Question: I installed Intel studio and I have Visual studio 2013 , I want to write a program that uses thread . I want to compile it by Intel , I did these steps:
1. I create an empty project
2. I right-clicked on the cpp source and choose using Intel compiler then I select using intel c++ for selected file and after choosing All configuration , I click On Ok button.
3. then I right click on the Project and from intel Compiler Item I choose using Intel c++.
4. for beeing sure I go to property manager and check configuration manager , platform must be X64. ferther more,I see in c/c++ , Optimization[Intel c++]or general[Intel c++].
So I think all setting are done correctly.but I have these errors when I write a code using Cilk/cilk.h

and this is the code
'''
#include <stdio.h>
#include <windows.h>
#include <mmsystem.h>
#include <math.h>
#include <cilk/cilk.h>
using namespace std;
const long int VERYBIG = 100000;
// ***********************************************************************
int main(void)
{
int i;
long int j, k, sum;
double sumx, sumy, total;
DWORD starttime, elapsedtime;
// -----------------------------------------------------------------------
// Output a start message
printf("****************None Parallel Timings for %d iterations
", VERYBIG);
// repeat experiment several times
// int i = 0;
cilk_for(int i = 0; i < 6; i++)
{
// get
starttime = timeGetTime();
// reset check sum & running total
sum = 0;
total = 0.0;
// Work Loop, do some work by looping VERYBIG times
cilk_for(int j = 0; j<VERYBIG; j++)
{
// increment check sum
sum += 1;
// Calculate first arithmetic series
sumx = 0.0;
for (k = 0; k<j; k++)
sumx = sumx + (double)k;
// Calculate second arithmetic series
sumy = 0.0;
for (k = j; k>0; k--)
sumy = sumy + (double)k;
if (sumx > 0.0)total = total + 1.0 / sqrt(sumx);
if (sumy > 0.0)total = total + 1.0 / sqrt(sumy);
}
// get ending time and use it to determine elapsed time
elapsedtime = timeGetTime() - starttime;
// report elapsed time
printf("Time Elapsed % 10d mSecs Total = %lf Check Sum = %ld
",
(int)elapsedtime, total, sum);
}
// return integer as required by function header
return 0;
}
// **********************************************************************
'''
I should say that I try to use _Cilk_for instead of cilk_for but the problem wasn't solved.
Could anybody tell me what is the problem ?
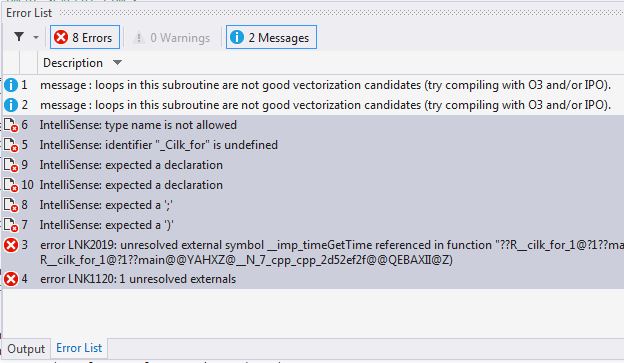
Answer: For the '__imp_timeGetTime' function, referenced from ...'cilk_for'... you need to link 'winmm.lib' (see e.g. <URL>